Question: ## The Problem
Using the CSS 'column'-property to create columns on a page I am noticing some weird behavior of the layouting engine. Namely, I am using
'''
body {
padding: 0;
background-color: black;
margin: 0;
column-width: 308px;
column-gap: 0;
column-rule: none;
line-height: 0;
}
'''
So that every column should be 308px wide. My demo page looks perfectly normal, except for when viewed at about 2400px width. Then it looks like this:

Note the large black space in the very last column. My math tells me 2400 / 308 = 7.79 > 7. One would expect seven columns to be present at 2400px viewport width. However only six are used by the layouting engine. This behavior is consistent between chrome and firefox and even persists, when replacing 'column-width: 308px' with 'column-count: 7'.
## The Question
I would like to know what causes the browser to ignore the 7th column at exactly this width. Is there a way to avoid this behavior?
## The Code
The problem can be reproduced using the following source or <URL>
'''
body {
padding: 0;
background-color: black;
margin: 0;
column-width: 308px;
column-gap: 0;
column-rule: none;
line-height: 0;
}
img {
margin: 12px;
padding: 9px;
border: 1px solid darkgrey;
background-color: white;
display: inline-block;
width: 264px;
}
.w {
height: 176px;
}
.h {
height: 396px;
}
'''
'''
<img class="w">
<img class="w">
<img class="h">
<img class="w">
<img class="w">
<img class="w">
<img class="w">
<img class="w">
<img class="w">
<img class="h">
<img class="w">
<img class="w">
<img class="w">
<img class="w">
<img class="h">
<img class="w">
<img class="w">
<img class="h">
<img class="w">
<img class="w">
<img class="w">
<img class="w">
<img class="w">
<img class="w">
<img class="h">
<img class="w">
<img class="w">
<img class="w">
<img class="w">
<img class="h">
'''
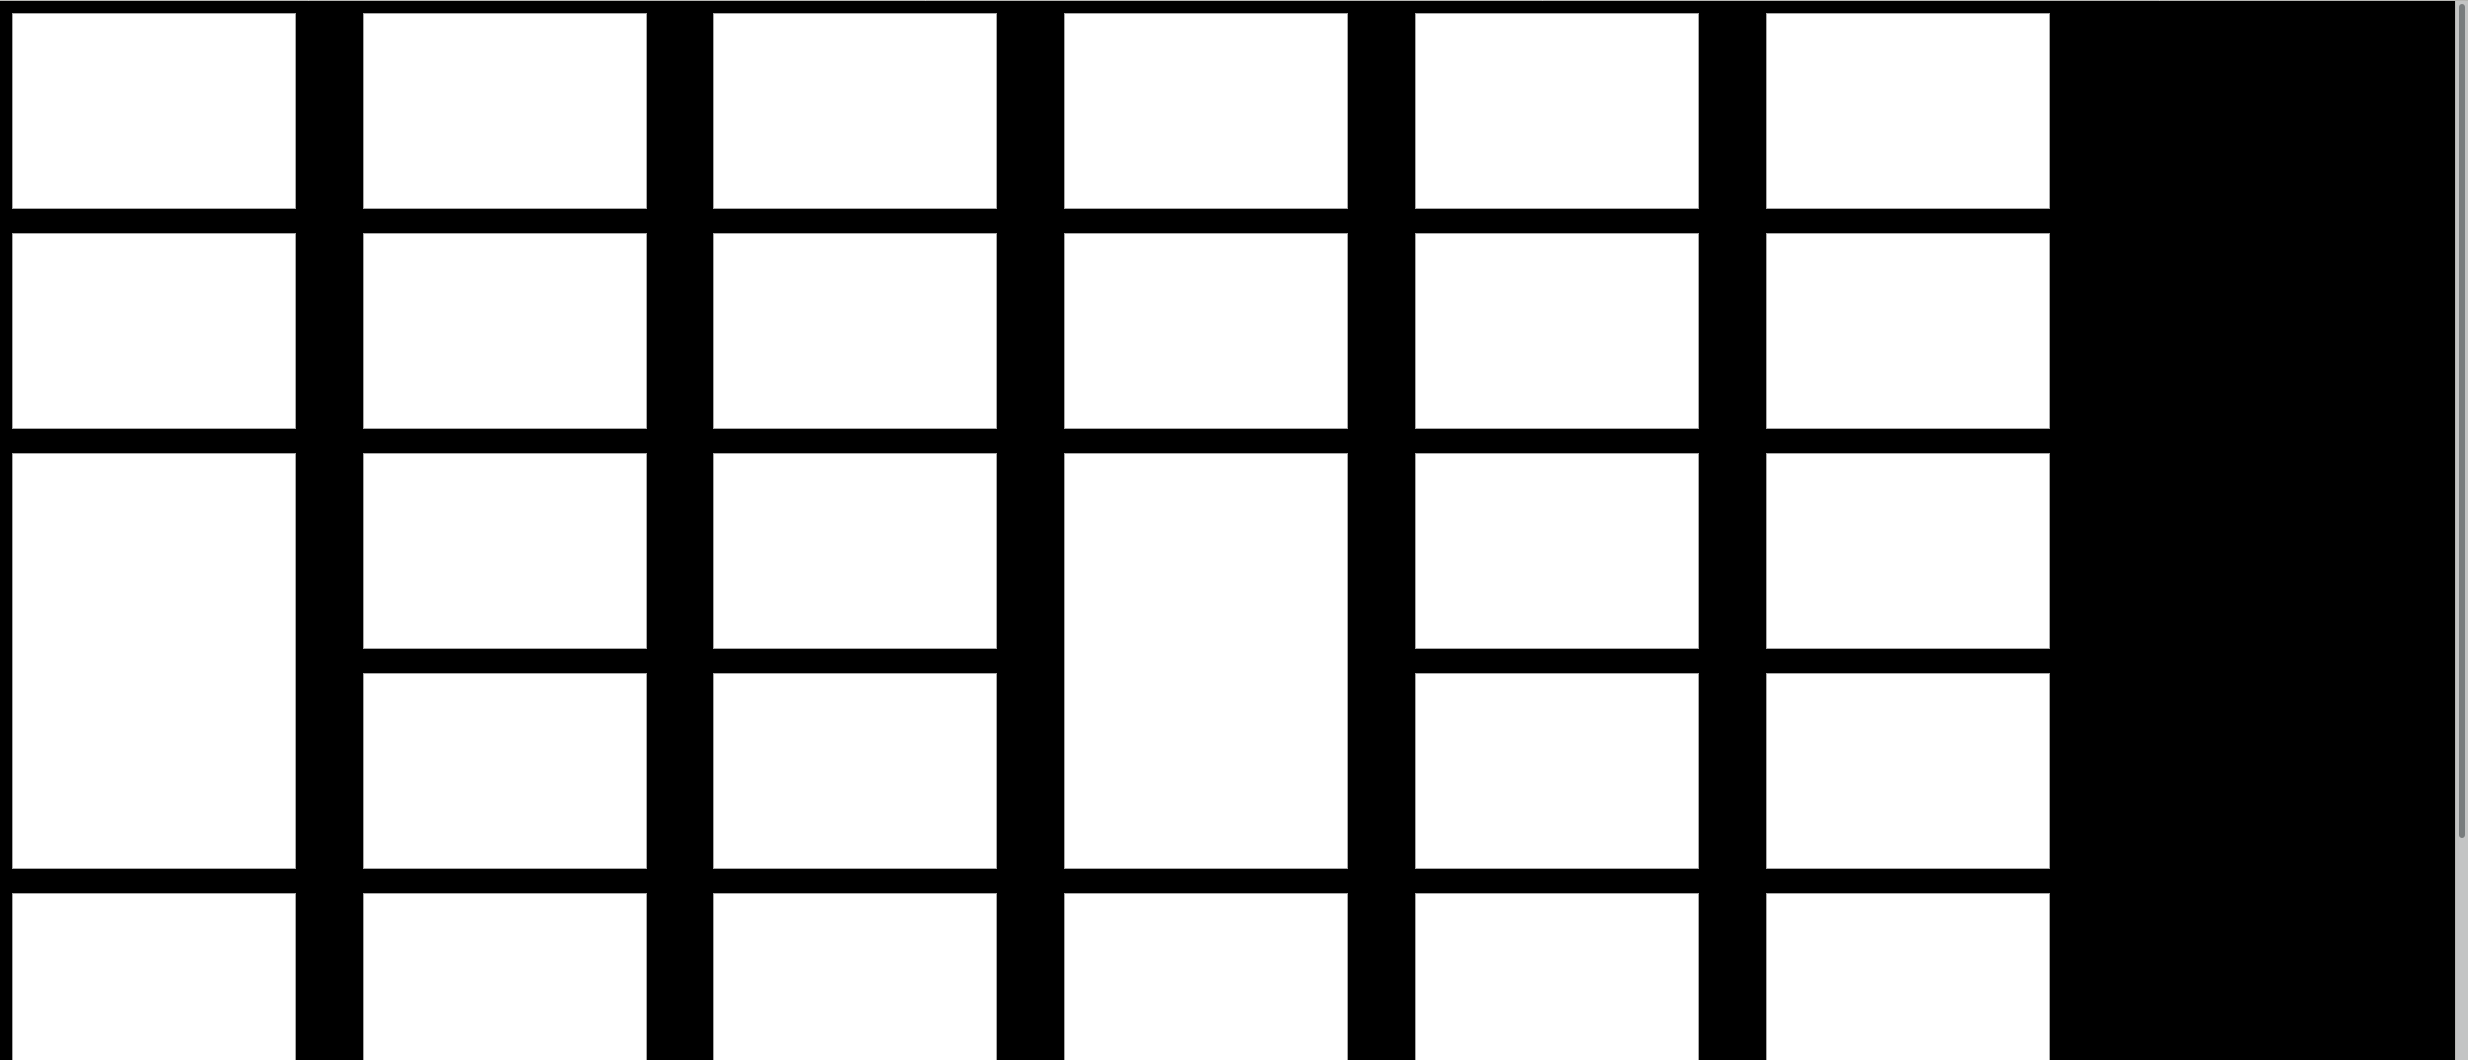
Answer: I answered a similar question here a few days ago: <URL>
However, I want to add something:
If the height of the container isn't fixed, the distribution of the items/text into columns always depends on the height of the first column. In your case, if the last item in your first column would be moved to the second column, the other columns would be less high (since they adjust their height according to the first column), so the items altogether wouldn't fit into 7 columns -> not possible.
So that fourth item is put into the first row to make it possible that all items fit into the number of columns defined by 'column-count'. In this case, this results in only six colums having items in them, but 7 columns being there.
As I wrote before, the height of the whole container will always depend on the first column (i.e. if the height isn't fixed). The rest of the columns will just be filled according to that height (they won't get any higher than the first one), not according to an even distribution if items to the rest of the columns. Therefore, sometime the result can be a situation like yours, where the last column remains empty.